Field crop: maize
Growth stage: 2
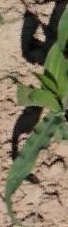
Species: maize